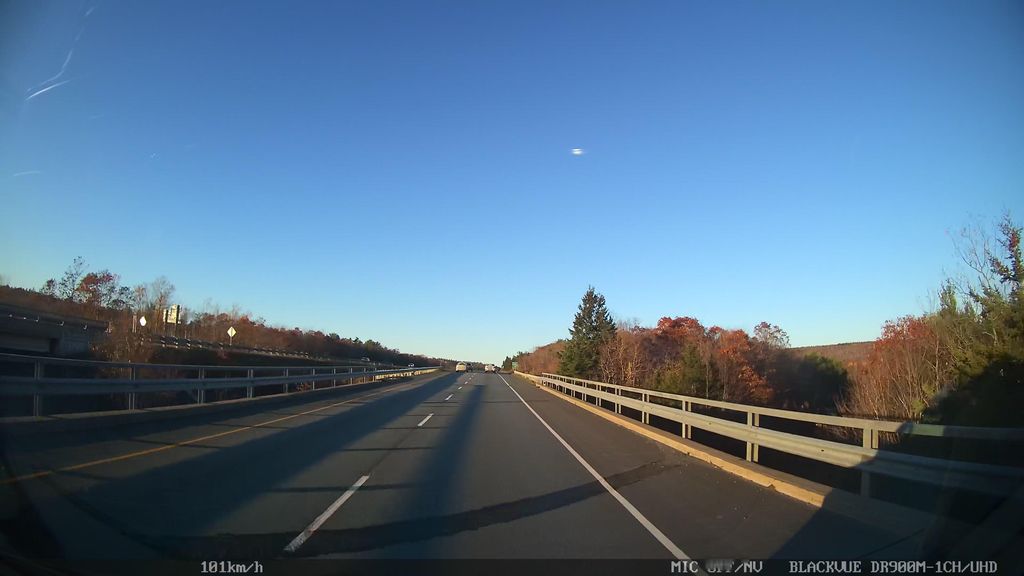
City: halifax